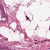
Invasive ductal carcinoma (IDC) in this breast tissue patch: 0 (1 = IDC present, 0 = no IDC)